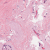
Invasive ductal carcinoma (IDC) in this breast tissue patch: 0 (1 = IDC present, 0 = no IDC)